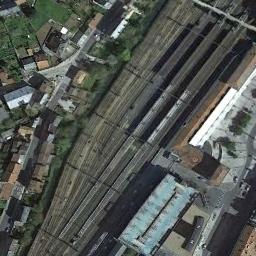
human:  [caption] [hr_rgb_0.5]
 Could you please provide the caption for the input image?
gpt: The railway station with lots of railways is surrounded by some other buildings and houses and some trains are on the railways .

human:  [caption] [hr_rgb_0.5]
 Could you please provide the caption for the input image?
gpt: There are many buildings beside the railway station .

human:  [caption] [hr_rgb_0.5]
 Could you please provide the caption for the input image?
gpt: There is a fully equipped railway station in the city .

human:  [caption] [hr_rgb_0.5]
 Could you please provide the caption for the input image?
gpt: The railway station is next to some buildings and grass .

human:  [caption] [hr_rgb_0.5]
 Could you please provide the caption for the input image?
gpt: There are some buildings and trains beside the white railway station .